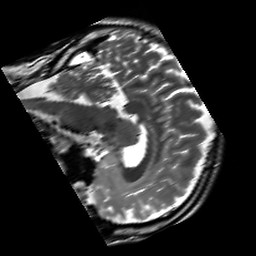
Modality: T2w
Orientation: sagittal
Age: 27
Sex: male
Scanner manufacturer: siemens
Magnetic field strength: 3 T
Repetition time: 7 s
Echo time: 0.09 s